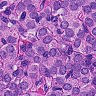
Metastatic tissue present: yes